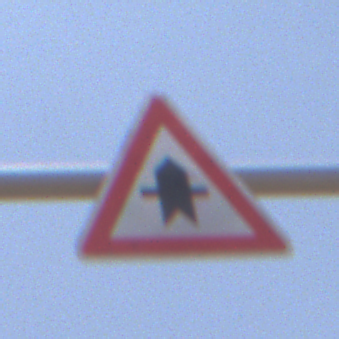
Verkehrszeichen: Vorfahrt
Umgebung: Outdoor, Nature
Tageszeit: Midday
Wetter: PartlyCloudy
Licht: Natural
Jahreszeit: NotSpecified
Kontrast: HighContrast